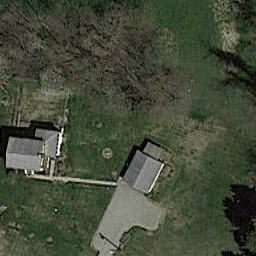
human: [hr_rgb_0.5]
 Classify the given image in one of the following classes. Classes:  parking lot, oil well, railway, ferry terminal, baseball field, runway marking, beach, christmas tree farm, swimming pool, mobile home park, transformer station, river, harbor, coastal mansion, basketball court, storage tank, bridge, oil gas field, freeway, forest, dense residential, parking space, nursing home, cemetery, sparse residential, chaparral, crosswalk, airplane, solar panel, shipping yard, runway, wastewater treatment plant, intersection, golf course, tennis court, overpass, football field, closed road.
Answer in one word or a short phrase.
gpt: sparse residential